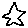
Label: star